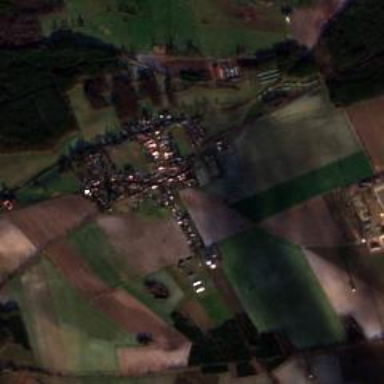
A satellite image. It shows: Village.